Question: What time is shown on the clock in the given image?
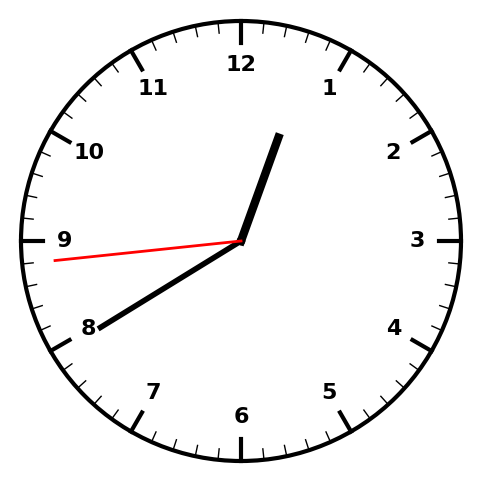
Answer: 12:39:44